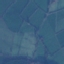
Land use / land cover class: Pasture